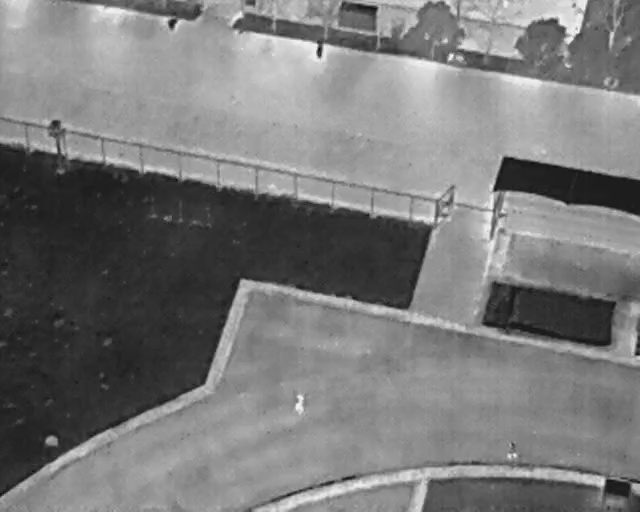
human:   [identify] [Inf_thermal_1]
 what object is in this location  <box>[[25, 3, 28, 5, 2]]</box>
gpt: <ref>1 small bicycle at the top left</ref>

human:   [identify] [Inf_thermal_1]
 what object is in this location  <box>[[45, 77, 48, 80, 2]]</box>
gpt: <ref>1 medium person at the bottom</ref>